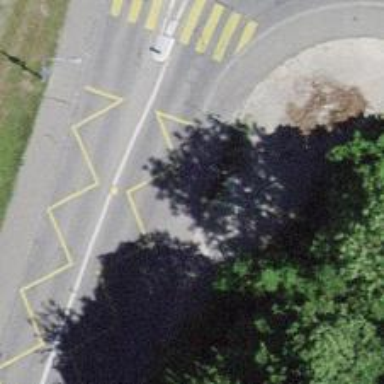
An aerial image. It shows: Bus stop with platform for public transport.